Question: I'm writing some code that allows users to read reports on a site, using AJAX calls to dynamically load only what is requested, instead of the entire 15+MB report.
I'm writing a Model to access all the report data from the database, and I don't want to use the Active Record pattern. I'm following the idea of "A Model HAS a table, instead of IS-A table", since this model will be accessing 5 different tables, and there are some complex MySQL JOIN's between these tables.
What is a good design pattern to follow in Zend Framework for this, examples?
---
I'm currently working for a Market Research Report company. Without using actual function names, or revealing any meaningful details of the code, here are the basics:

readreportAction() does:
- -
readsectionAction() does:
- - - - -
reportpdfAction() does the exact same thing as readreportAction() and readsectionAction(), except all at one time. I'm trying to conceptualize a way to NOT copy + paste this code / programming logic. A data mapper seems to solve this.
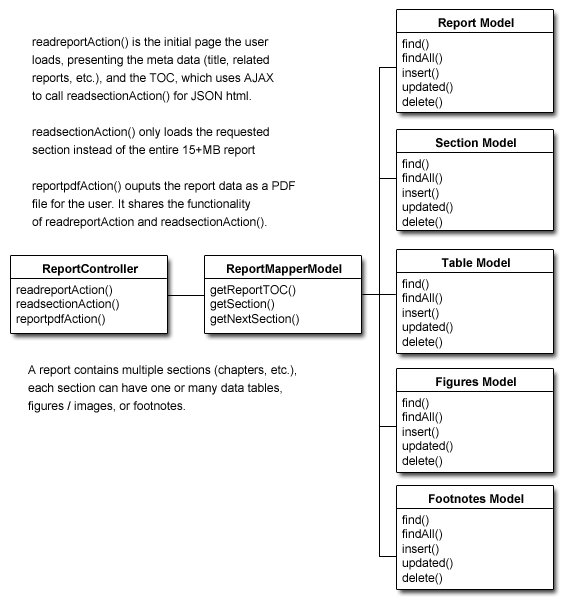
Answer: First it looks like you need to make a little bit more of a conceptual leap. With the data mapper pattern it helps to think in terms of objects instead of database tables. I found these two articles helpful when I needed to make the leap.
<URL>
<URL>
That being said ZF 1 has some very useful tools for building a data mapper/domain model.
The convention in ZF 1 is for each table you are working with to be accessible through the Zend_Db_Table api. The simplest way I've found is to just use the <URL>' or any other method that appeals to you.
This example is based on a mp3 song track.
'''
//in effect this is the database adapter for database table 'track', This is $tableGateway used later.
<?php
class Application_Model_DbTable_Track extends Zend_Db_Table_Abstract
{
//name of database table, required to be set if name of class does not match name of table
protected $_name = 'track';
//optional, column name of primary key
protected $_primary = 'id';
}
'''
there are several ways to attach a table to the Db adapter and the Zend_Db_Table api, I just find this method simple to implement and it makes setting up a mapper simple as well.
The mapper class is the bridge between the data source and your object (domain entity). The mapper interacts with the api for Zend_Db_Table in this example.
when using classes that extend Zend_Db_Table_Abstract you have all the basic functionality of the Zend_Db component at your disposal. (find(),fetchall(), fetchRow(), select() ...)
'''
<?php
class Music_Model_Mapper_Track extends Model_Mapper_Abstract
{
//the mapper to access the songs artist object
protected $artistMapper;
//the mapper to access to songs album object
protected $albumMapper;
/**
* accepts instance of Zend_Db_Table_Abstract
*
* @param Zend_Db_Table_Abstract $tableGateway
*/
public function __construct(Zend_Db_Table_Abstract $tableGateway = null)
{
//at this point I tend to hardcode $tablegateway but I don't have to
$tableGateway = new Application_Model_DbTable_Track();
parent::__construct($tableGateway);
//parent sets the $tablegateway variable and provides an abstract requirement
//for createEntity(), which is the point of this class
}
/**
* Creates concrete object of Music_Model_Track
*
* @param object $row
* @return Music_Model_Track
*/
public function createEntity($row)
{
$data = array(
'id' => $row->id,
'filename' => $row->filename,
'format' => $row->format,
'genre' => $row->genre,
'hash' => $row->hash,
'path' => $row->path,
'playtime' => $row->playtime,
'title' => $row->title,
'track_number' => $row->track_number,
'album' => $row->album_id,//foriegn key
'artist' => $row->artist_id//foriegn key
);
//instantiate new entity object
return new Music_Model_Track($data);
}
/**
* findById() is proxy for find() method and returns
* an entity object.
*
* @param type $id
* @return object Model_Entity_Abstract
*/
public function findById($id)
{
//instantiate the Zend_Db_Select object
$select = $this->getGateway()->select();
$select->where('id = ?', $id);
//retrieve one database table row
$row = $this->getGateway()->fetchRow($select);
//create one entity object Music_Model_Track
$entity = $this->createEntity($row);
//return one entity object Music_Model_Track
return $entity;
}
//truncated
}
'''
All that has gone before is for the express purpose of building the following object:
'''
<?php
class Music_Model_Track extends Model_Entity_Abstract
{
/**
* $id, __set, __get and toArray() are implemented in the parent
*/
protected $album;
protected $artist;
protected $filename;
protected $format;
protected $genre;
protected $hash;
protected $path;
protected $playtime;
protected $title;
protected $track_number;
//artist and album mappers
protected $albumMapper = null;
protected $artistMapper = null;
//these are the important accessors/mutators because they convert a foreign key
//in the database table to an entity object.
public function getAlbum()
{
//if the album object is already set, use it.
if(!is_null($this->album) && $this->album instanceof Music_Model_Album) {
return $this->album;
} else {
//else we make a new album object
if(!$this->albumMapper) {
$this->albumMapper = new Music_Model_Mapper_Album();
}
//This is the album object we get from the id in our reference array.
return $this->albumMapper->findById($this->getReferenceId('album'));
}
}
//same as above only with the artist object.
public function getArtist()
{
if(!is_null($this->artist) && $this->artist instanceof Music_Model_Artist) {
return $this->artist;
} else {
if(!$this->artistMapper) {
$this->artistMapper = new Music_Model_Mapper_Artist();
}
return $this->artistMapper->findById($this->getReferenceId('artist'));
}
}
//the setters record the foriegn keys recorded in the table row to an array,
//this allows the album and artist objects to be loaded only when needed.
public function setAlbum($album)
{
$this->setReferenceId('album', $album);
return $this;
}
public function setArtist($artist)
{
$this->setReferenceId('artist', $artist);
return $this;
}
//standard setter and getters truncated...
}
so when using the track object you would get album or artist info like:
//this would be used in a controller most likely.
$mapper = new Music_Model_Mapper_Track();
$track = $mapper->findById('1');
//all of the information contained in the album or artist object is
//available to the track object.
//echo album title, year or artist. This album object also contains the artist object
//so the artist object would be available in two ways.
echo $track->album->title; //or
echo $track->artist->name;
echo $track->album->artist->name;
echo $track->getAlbum()->getArtist()->getName();
'''
So what you really need to decide is how you want to structure your application. What I see as obvious may not be an option you wish to implement. A lot of the answers to your questions depend on exactly how these resources are to be used.
I hope this helps you at least a little bit.